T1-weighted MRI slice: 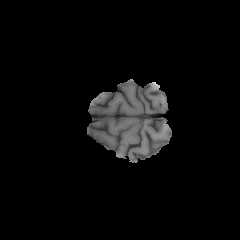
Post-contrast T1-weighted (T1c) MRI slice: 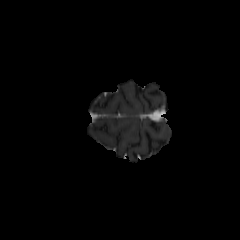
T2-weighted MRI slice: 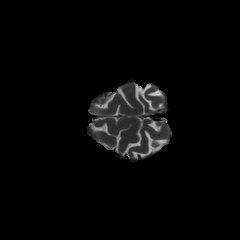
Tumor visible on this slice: no